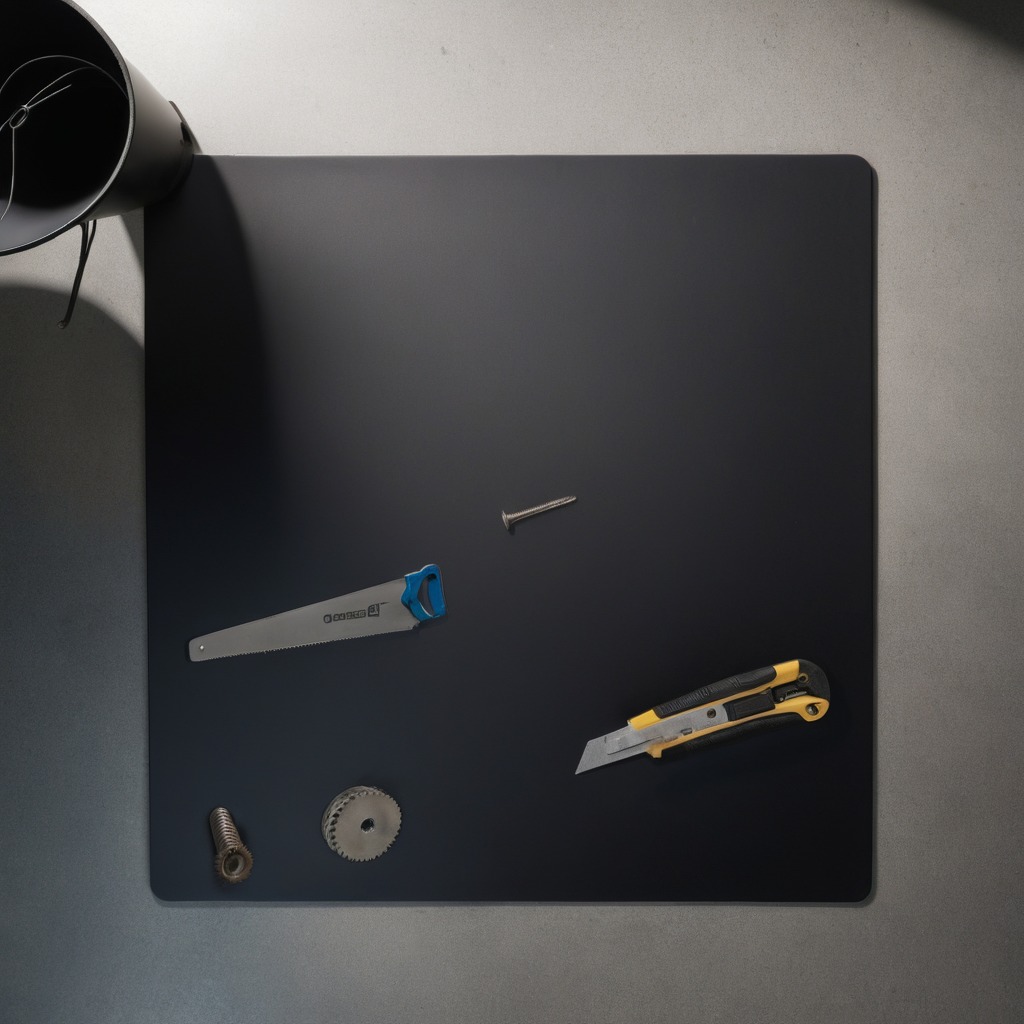
A steel gear with teeth, a utility knife, an iron nail, a coiled metal spring, and a handheld metal saw are lying on the clean granite tabletop beneath the black rubber mat inside a workshop under bright overhead lighting crisp shadows high clarity worn but beneath the mat.